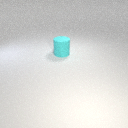
large cyan rubber cylinder